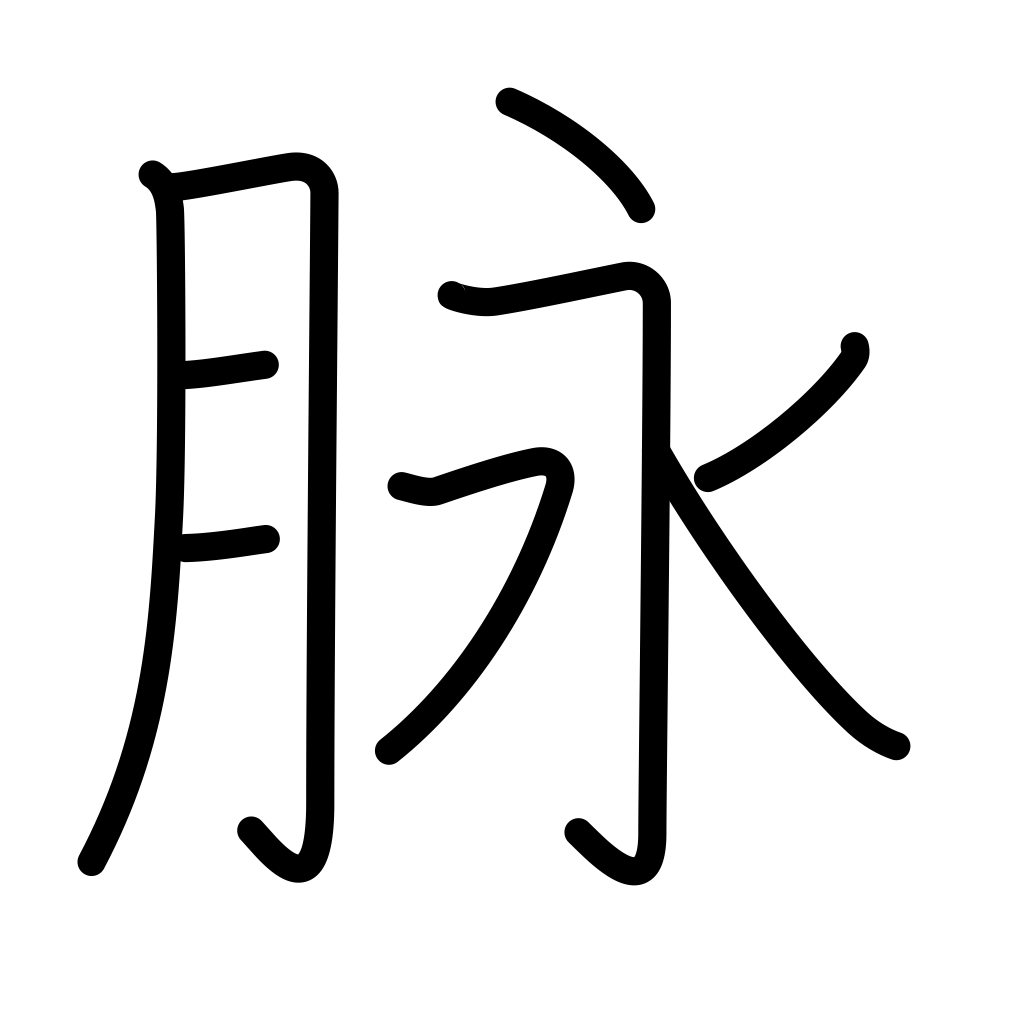
Meaning: pulse, hope